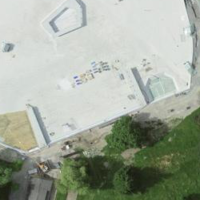
EUNIS habitat code: 53
Species observed at this site:
Dryas octopetala